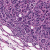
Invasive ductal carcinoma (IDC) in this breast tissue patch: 0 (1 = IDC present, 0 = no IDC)